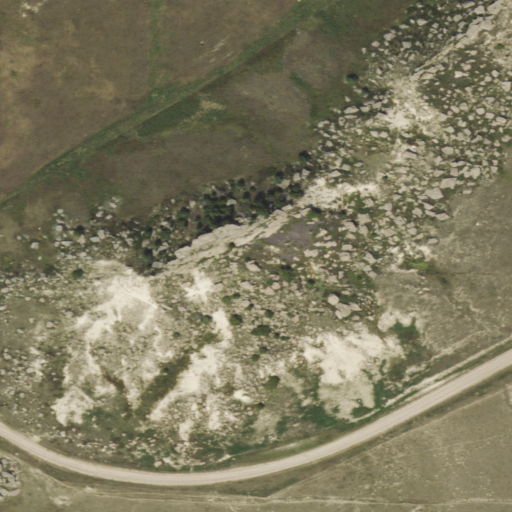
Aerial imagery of mountain in Colorado named The Rocks containing grassland, open development, low intensity development, and medium intensity development